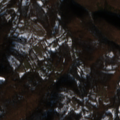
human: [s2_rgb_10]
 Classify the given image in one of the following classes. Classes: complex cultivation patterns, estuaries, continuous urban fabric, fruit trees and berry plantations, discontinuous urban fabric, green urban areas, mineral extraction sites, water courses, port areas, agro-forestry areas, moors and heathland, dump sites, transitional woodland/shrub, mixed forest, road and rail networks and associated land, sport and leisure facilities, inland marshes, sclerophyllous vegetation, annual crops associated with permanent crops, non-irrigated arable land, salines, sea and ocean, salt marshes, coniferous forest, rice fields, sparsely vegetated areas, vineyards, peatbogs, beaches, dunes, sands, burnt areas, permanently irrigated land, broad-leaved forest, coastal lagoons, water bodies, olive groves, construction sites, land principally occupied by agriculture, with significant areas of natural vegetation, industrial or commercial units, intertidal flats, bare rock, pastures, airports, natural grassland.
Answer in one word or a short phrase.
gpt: land principally occupied by agriculture, with significant areas of natural vegetation, broad-leaved forest, natural grassland, transitional woodland/shrub